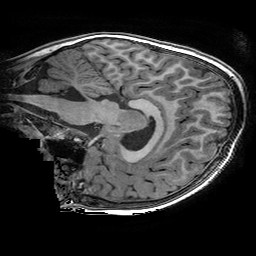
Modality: T1w
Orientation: sagittal
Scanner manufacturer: ge
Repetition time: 0.008096 s
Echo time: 0.00318 s